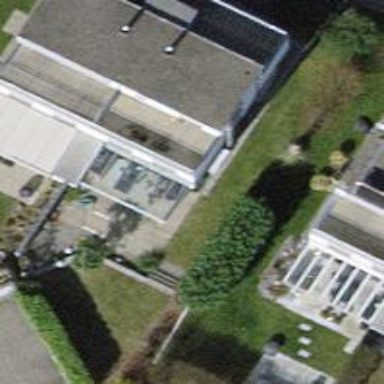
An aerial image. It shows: Terrace building.